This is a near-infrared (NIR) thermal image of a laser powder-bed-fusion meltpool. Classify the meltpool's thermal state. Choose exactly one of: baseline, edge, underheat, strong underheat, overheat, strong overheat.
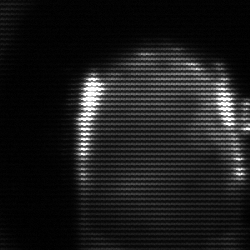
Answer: baseline